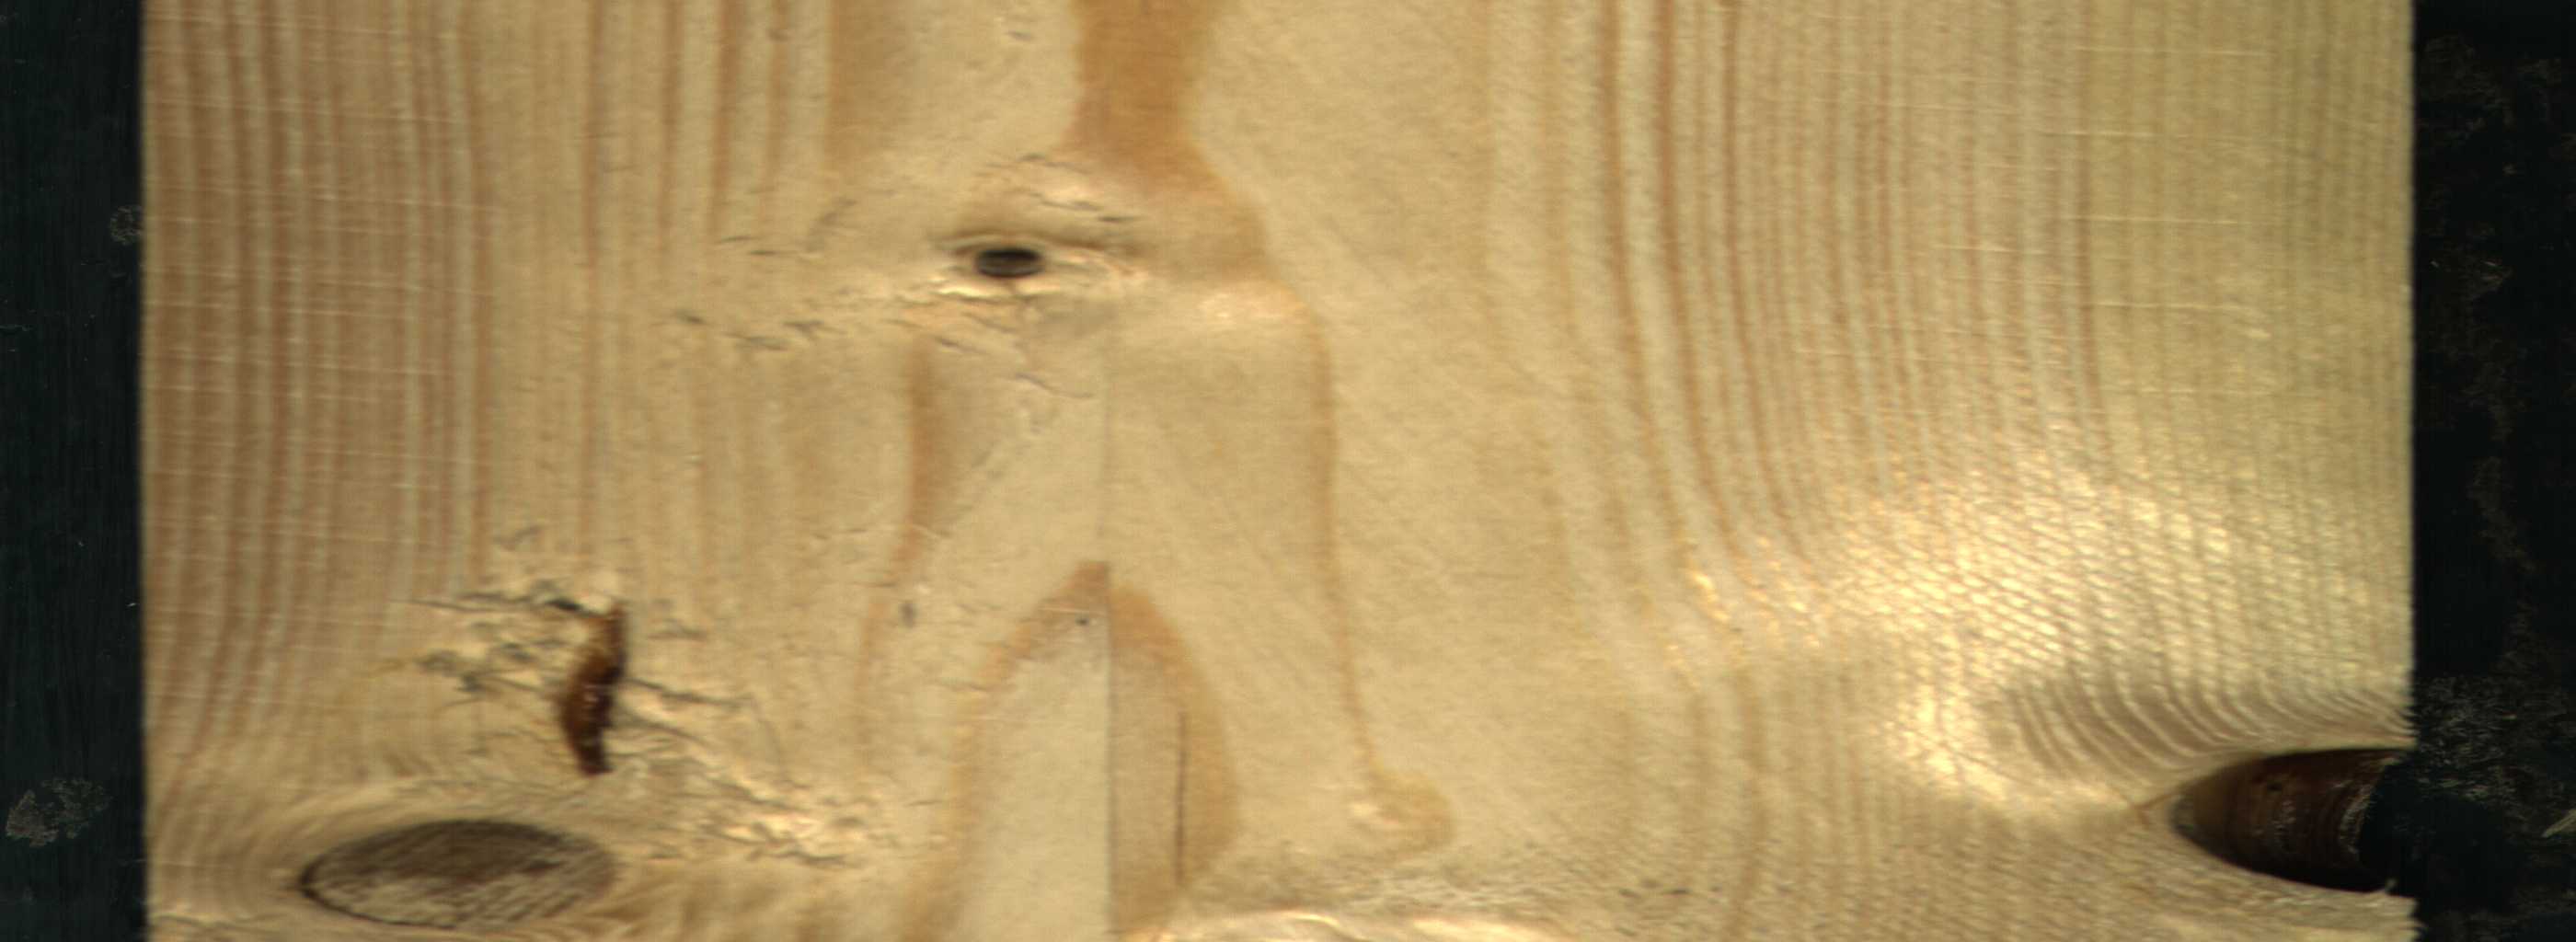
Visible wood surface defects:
resin
Knot_missing
Dead_Knot
Dead_Knot